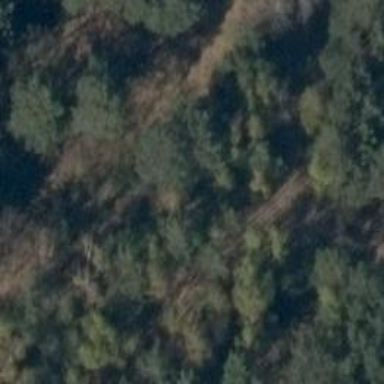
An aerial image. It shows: Track with very rough surface.